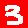
Digit: 3